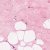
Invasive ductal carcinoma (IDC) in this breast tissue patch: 0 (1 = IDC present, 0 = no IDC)